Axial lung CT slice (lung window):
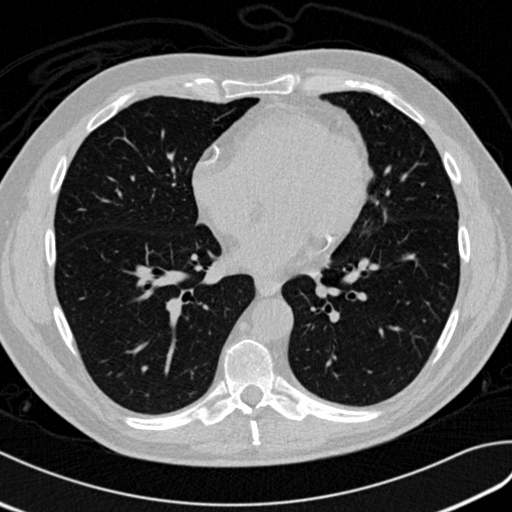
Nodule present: no